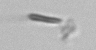
Label: fiber_TAG_external_detritus